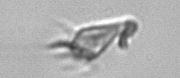
Label: Paratontonia_gracillima